Question: I'm working on a design that calls for the main body of the design to have a fixed pixel width of 940px, but for the top and bottom borders to extend past this boundary.
This is the simplest image that shows the desired effect:

Assuming some HTML like this:
'''
<!-- This is the Big Black width restricted box -->
<div class="enclosingBox">
<div class="topnav">
Exclusives
Shop
The Brand
Press
Vault
</div>
<div>
<p>This is some stuff in the middle</p>
<p>Some Other Stuff in the middle</p>
</div>
<div class="bottomnav">
SHOE PIC 1
SHOE PIC 2
SHOE PIC 3
SHOE PIC 4
</div>
</div>
'''
The top navigation could be absolute positioned, but how would the markup for the bottomnav need to work?
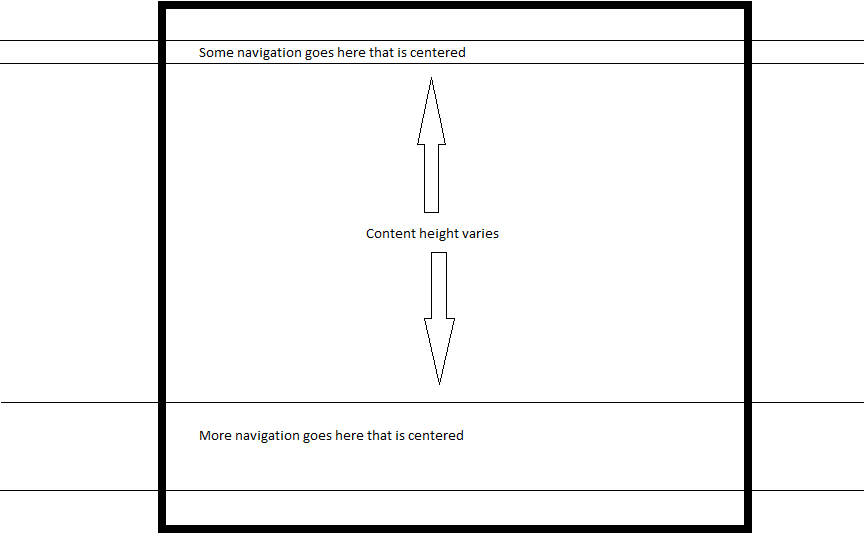
Answer: You're thinking about it the wrong way. The best way to get the layout you're thinking of, if I understand you correctly, would be to create your page as horizontal 'segments' rather than trying to force an unnatural overlay.
'''
<div style="width:800px;margin-left:auto;margin-right:auto;">
... all the top stuff, 100% wide and smaller
</div>
<div style="width:100%;">
<div style="width:800px;margin-left:auto;margin-right:auto;">
... your nav stuff
</div>
</div>
<div style="width:800px;margin-left:auto;margin-right:auto;">
... you're body ...
</div>
<div style="width:100%;">
<div style="width:800px;margin-left:auto;margin-right:auto;">
... bottom nav stuff
</div>
</div>
<div style="width:800px;margin-left:auto;margin-right:auto;">
... all your feets are belong to div
</div>
'''